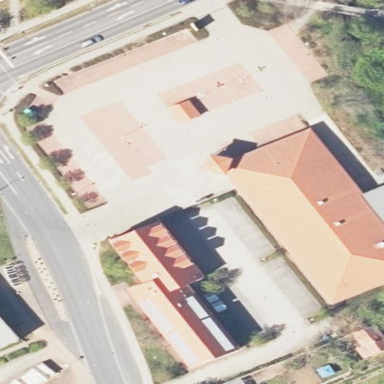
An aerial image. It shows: Supermarket located in building.